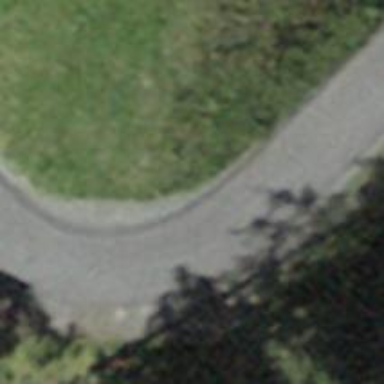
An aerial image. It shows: Paved alley designated as service road.